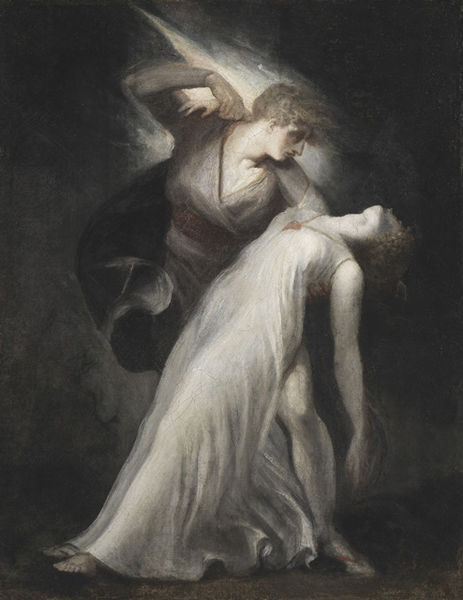
Titel: Celadon und Amelia
Künstler: Johann Heinrich Füssli
Standort: Karlsruhe
Institution: Staatliche Kunsthalle Karlsruhe
Schlagwörter: dunkel, gemälde, hand, held, himmel, körper, mann, schatten, umhang, weiß, frauen, mädchen, ausschnitt, braun, frau, grau, haar, hell, kleid, licht, nacht, schwarz, blick, gürtel, hochformat, tanz, blond, arm, arme, blass, falten, halten, tod, tot, tragen, trauer, wind, dunkelheit, gewand, gold, haare, mantel, tanzen, brosche, höhle, kontrast, locken, schulter, engel, helldunkel, beine, bein, füße, liegen, düster, man, kette, ziehen, figuren, wehen, folds, hands, oil, people, red, robes, white, women, black, dark, dress, female, gray, grey, hair, lady, nose, old, painting, robe, woman, kraft, gown, oil painting, two, überwurf, knie, fallen, halskette, barfuss, hängen, krank, medaillon, leblos, tote, panik, dämon, mythologie, schein, paar, dunke, amulett, sad, schlaff, sterben, lässig, hilfe, hölle, angel, greek, naked, skin, gruselig, dramatik, feuerbach, entführung, background, ear, girl, head, bleich, sun, erscheinung, death, venus, boy, eyes, feet, male, prince, licht und schatten, olympia, gurt, light, night, umhüllt, black and white, ohnmacht, shadow, chin, mouth, silk, romantic, drama, couple, necklace, fall, falling, lean, wings, dead, helfen, rescue, schwach, scene, cupid, love, magie, arms, cape, cloak, clothes, draped, neck, shoulder, toga, vest, zauberei, retter, art, foot, shoes, gleiten, moon, draw, eye, legs, motion, samariter, bare, finger, fingers, breasts, sandals, chest, wehend, sandal, pale, stare, asleep, shadows, paint, contrast, darkness, carry, carrying, gelockt, wallend, misty, grusel, dance, dancer, dancing, hold, lovers, mallet, passion, body, wing, dream, help, kill, todesengel, bodies, knee, leg, gruslig, fear, killing, erschlafft, dancers, bild, despair, abhängen, ohnmächtig, kraftlos, archangel, dying, heart, ugly, divine, repose, holding, bare feet, white dress, fuseli, sick, 1900, muted, curly, blake, throat, support, wrist, faint, fainted, william blake, ballett, psyche, balck, fusli, fussli, guy, live, emotions, savior, cradle, depressing, nightgown, x compositon, midevil, vampire, defeat, die, fainting, fussili, saver, üße, care, livers, swoon, elope, womam, carress, feint, wampire, supporting, saving, white robe, bddy, catching, wearing, mam, nec, swooning, feint', feinting, sterbenn, assistance, abend, bewustlos, dances, barefuss, dip, st. michael, carried, woman carried, grut, sole, weiß faru, classism, caped angel, kreideweiß